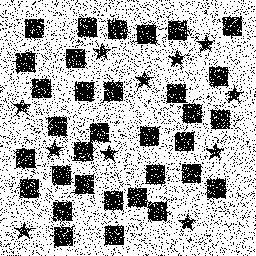
Squares: 33
Triangles: 0
Stars: 11
Total shapes: 44